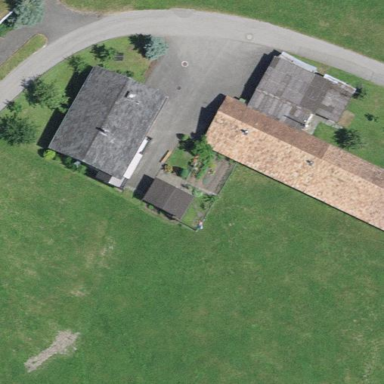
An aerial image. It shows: Farmyard area.